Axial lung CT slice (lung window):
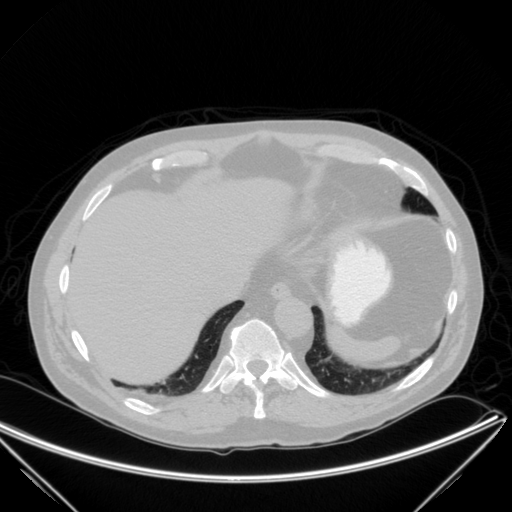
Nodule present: no